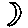
Label: moon